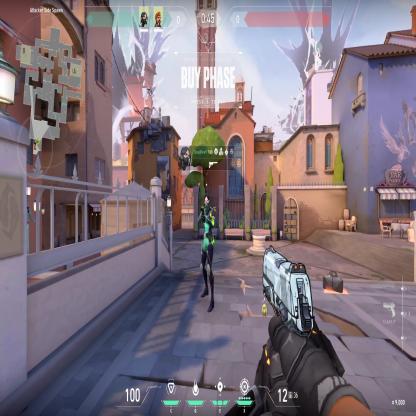
Label: dropped spike ; teammate